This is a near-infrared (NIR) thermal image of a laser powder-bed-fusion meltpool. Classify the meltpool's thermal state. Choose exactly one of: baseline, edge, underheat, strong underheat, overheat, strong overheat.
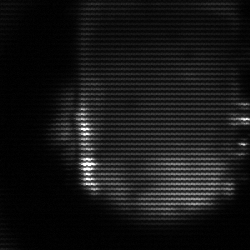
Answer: baseline